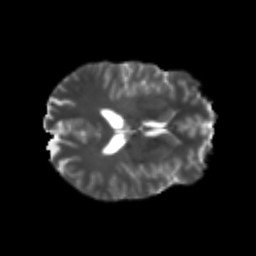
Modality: T2w
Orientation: axial
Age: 25
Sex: male
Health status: healthy
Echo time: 0.074 s